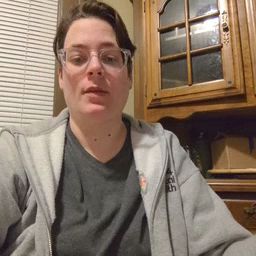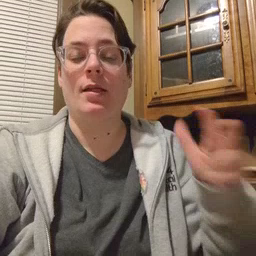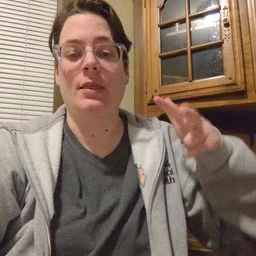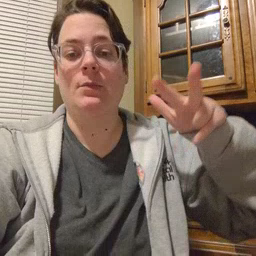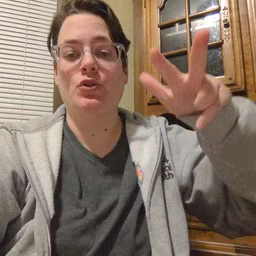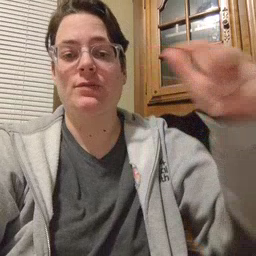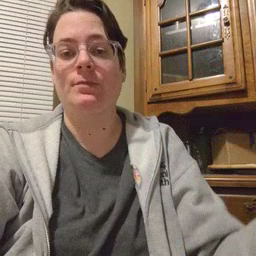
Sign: helicopter